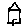
Label: house